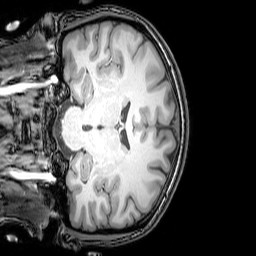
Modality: T1w
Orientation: coronal
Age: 23
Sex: female
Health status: healthy
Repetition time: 0.081 s
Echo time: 0.037 s